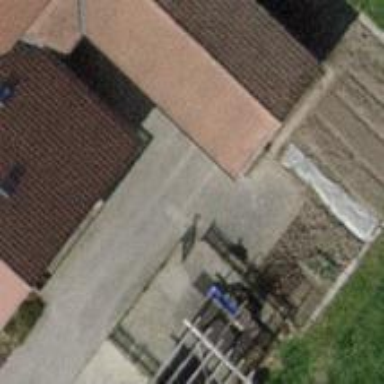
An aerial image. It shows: Farm.